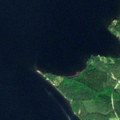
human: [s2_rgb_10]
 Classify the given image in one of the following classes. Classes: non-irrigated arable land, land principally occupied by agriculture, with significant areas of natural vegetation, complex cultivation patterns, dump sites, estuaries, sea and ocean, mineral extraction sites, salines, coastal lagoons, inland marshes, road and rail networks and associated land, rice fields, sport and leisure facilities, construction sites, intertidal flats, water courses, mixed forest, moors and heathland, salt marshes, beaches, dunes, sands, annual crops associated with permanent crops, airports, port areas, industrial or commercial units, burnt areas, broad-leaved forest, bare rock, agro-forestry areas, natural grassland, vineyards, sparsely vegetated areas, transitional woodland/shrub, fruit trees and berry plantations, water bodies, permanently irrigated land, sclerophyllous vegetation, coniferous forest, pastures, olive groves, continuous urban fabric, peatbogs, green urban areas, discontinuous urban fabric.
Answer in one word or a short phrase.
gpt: broad-leaved forest, coniferous forest, water bodies